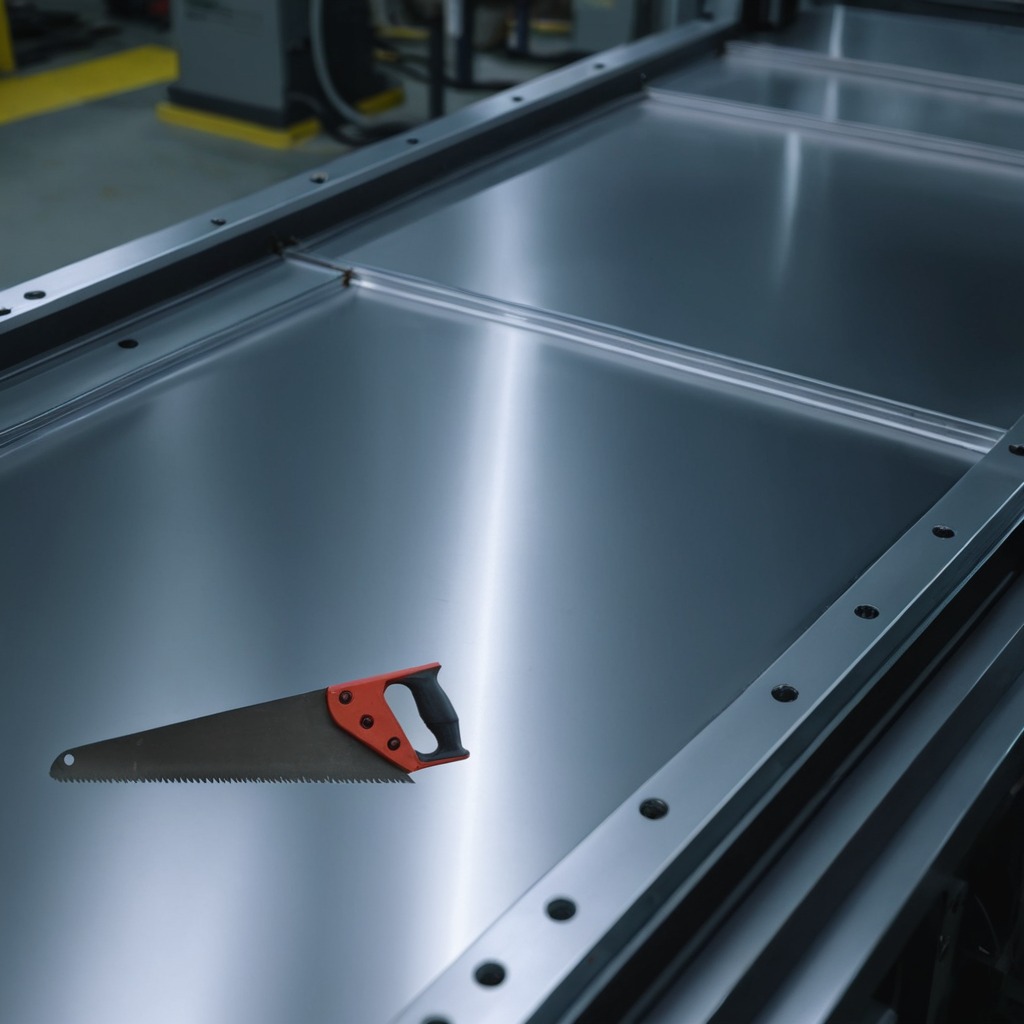
A metal saw is lying on the metal table.